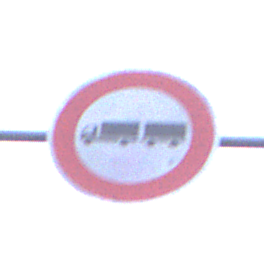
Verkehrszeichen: VerbotLastkraftwagenMitAnhaenger
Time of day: SunriseSunset
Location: Outdoor (Urban)
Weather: PartlyCloudy
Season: NotSpecified
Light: Natural